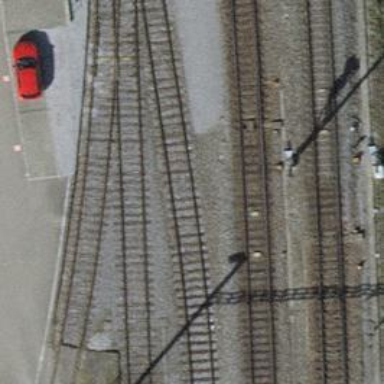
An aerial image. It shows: Single-track railway with electrified contact lines.